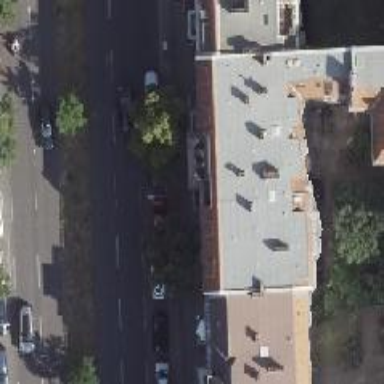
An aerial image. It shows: Furniture shop.